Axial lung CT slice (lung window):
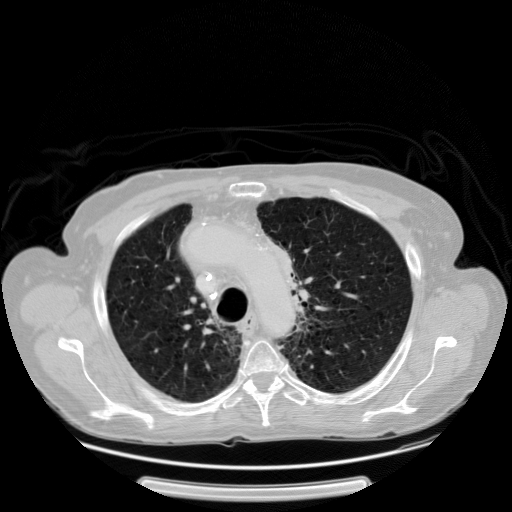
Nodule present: no